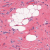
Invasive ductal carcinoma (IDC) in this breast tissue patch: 0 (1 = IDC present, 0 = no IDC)